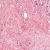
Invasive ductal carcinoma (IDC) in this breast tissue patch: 1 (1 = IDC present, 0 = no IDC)